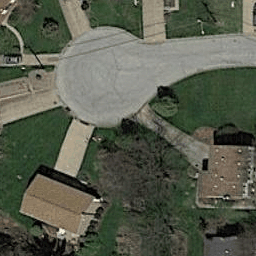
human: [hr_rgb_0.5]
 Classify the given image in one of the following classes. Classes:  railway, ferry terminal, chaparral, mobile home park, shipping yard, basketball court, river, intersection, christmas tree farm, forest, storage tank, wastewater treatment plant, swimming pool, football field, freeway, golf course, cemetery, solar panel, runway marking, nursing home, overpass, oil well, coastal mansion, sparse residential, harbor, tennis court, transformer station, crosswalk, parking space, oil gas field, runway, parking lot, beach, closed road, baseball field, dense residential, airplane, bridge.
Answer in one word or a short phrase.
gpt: closed road